Question: I've got two problems with my UICollectionView:
- 'minimumInteritemSpacing'-
I set up the layout like this:
'''
UICollectionViewFlowLayout *layout = [[UICollectionViewFlowLayout alloc] init];
layout.itemSize = CGSizeMake(70.0f, 70.0f);
layout.scrollDirection = UICollectionViewScrollDirectionVertical;
layout.minimumLineSpacing = 0.0f;
layout.minimumInteritemSpacing = 0.0f;
_collectionView = [[UICollectionView alloc] initWithFrame:CGRectZero collectionViewLayout:layout];
// I set the size of _collectionView in layoutSubviews:
// _collectionView.frame = self.bounds;
_collectionView.contentInset = UIEdgeInsetsMake(8.0f, 8.0f, 8.0f, 8.0f);
'''
The image shows the result on iOS 6 (on iOS 7 there is no overflow, but the spacing between columns is still not zero)

I tried this solution <URL>, but it doesn't fix anything in my case.
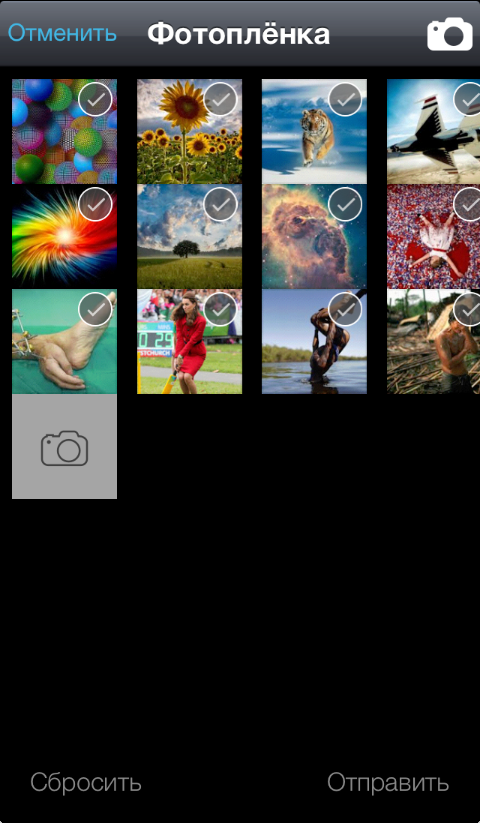
Answer: From the documentation for the 'minimumInterItemSpacing' property:
> For a horizontally scrolling grid, this value represents the minimum spacing between items in the same column. This spacing is used to compute how many items can fit in a single line, but after the number of items is determined,
The flow layout will evenly space cells across its width, with a spacing of than the minimum you set. If you don't want the spacing, you'll need to implement your own layout.
The iOS 6 overflow issue I'm not sure about. Try dropping support for iOS 6 ;)